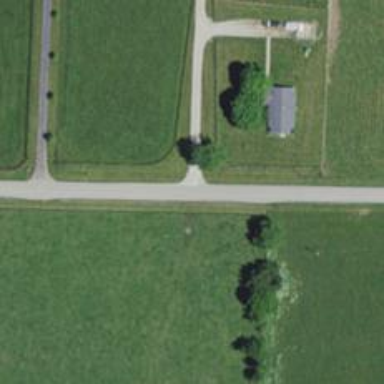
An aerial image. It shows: Secondary road.